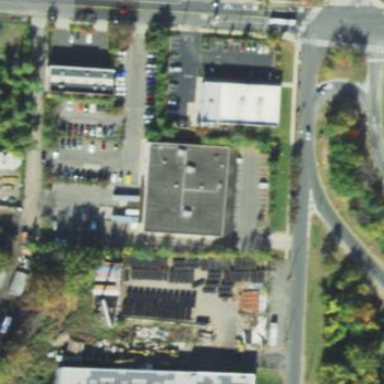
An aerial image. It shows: Building used as post depot.